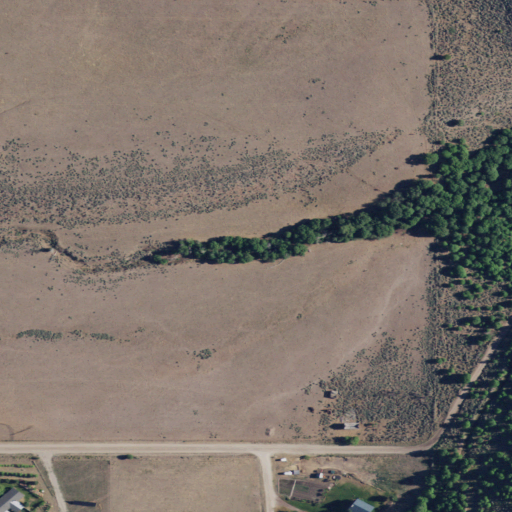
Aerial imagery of valley in Idaho named New Canyon containing shrub, open development, and pasture